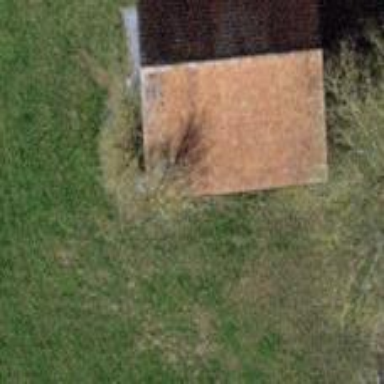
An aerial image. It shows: Shed building.